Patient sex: M
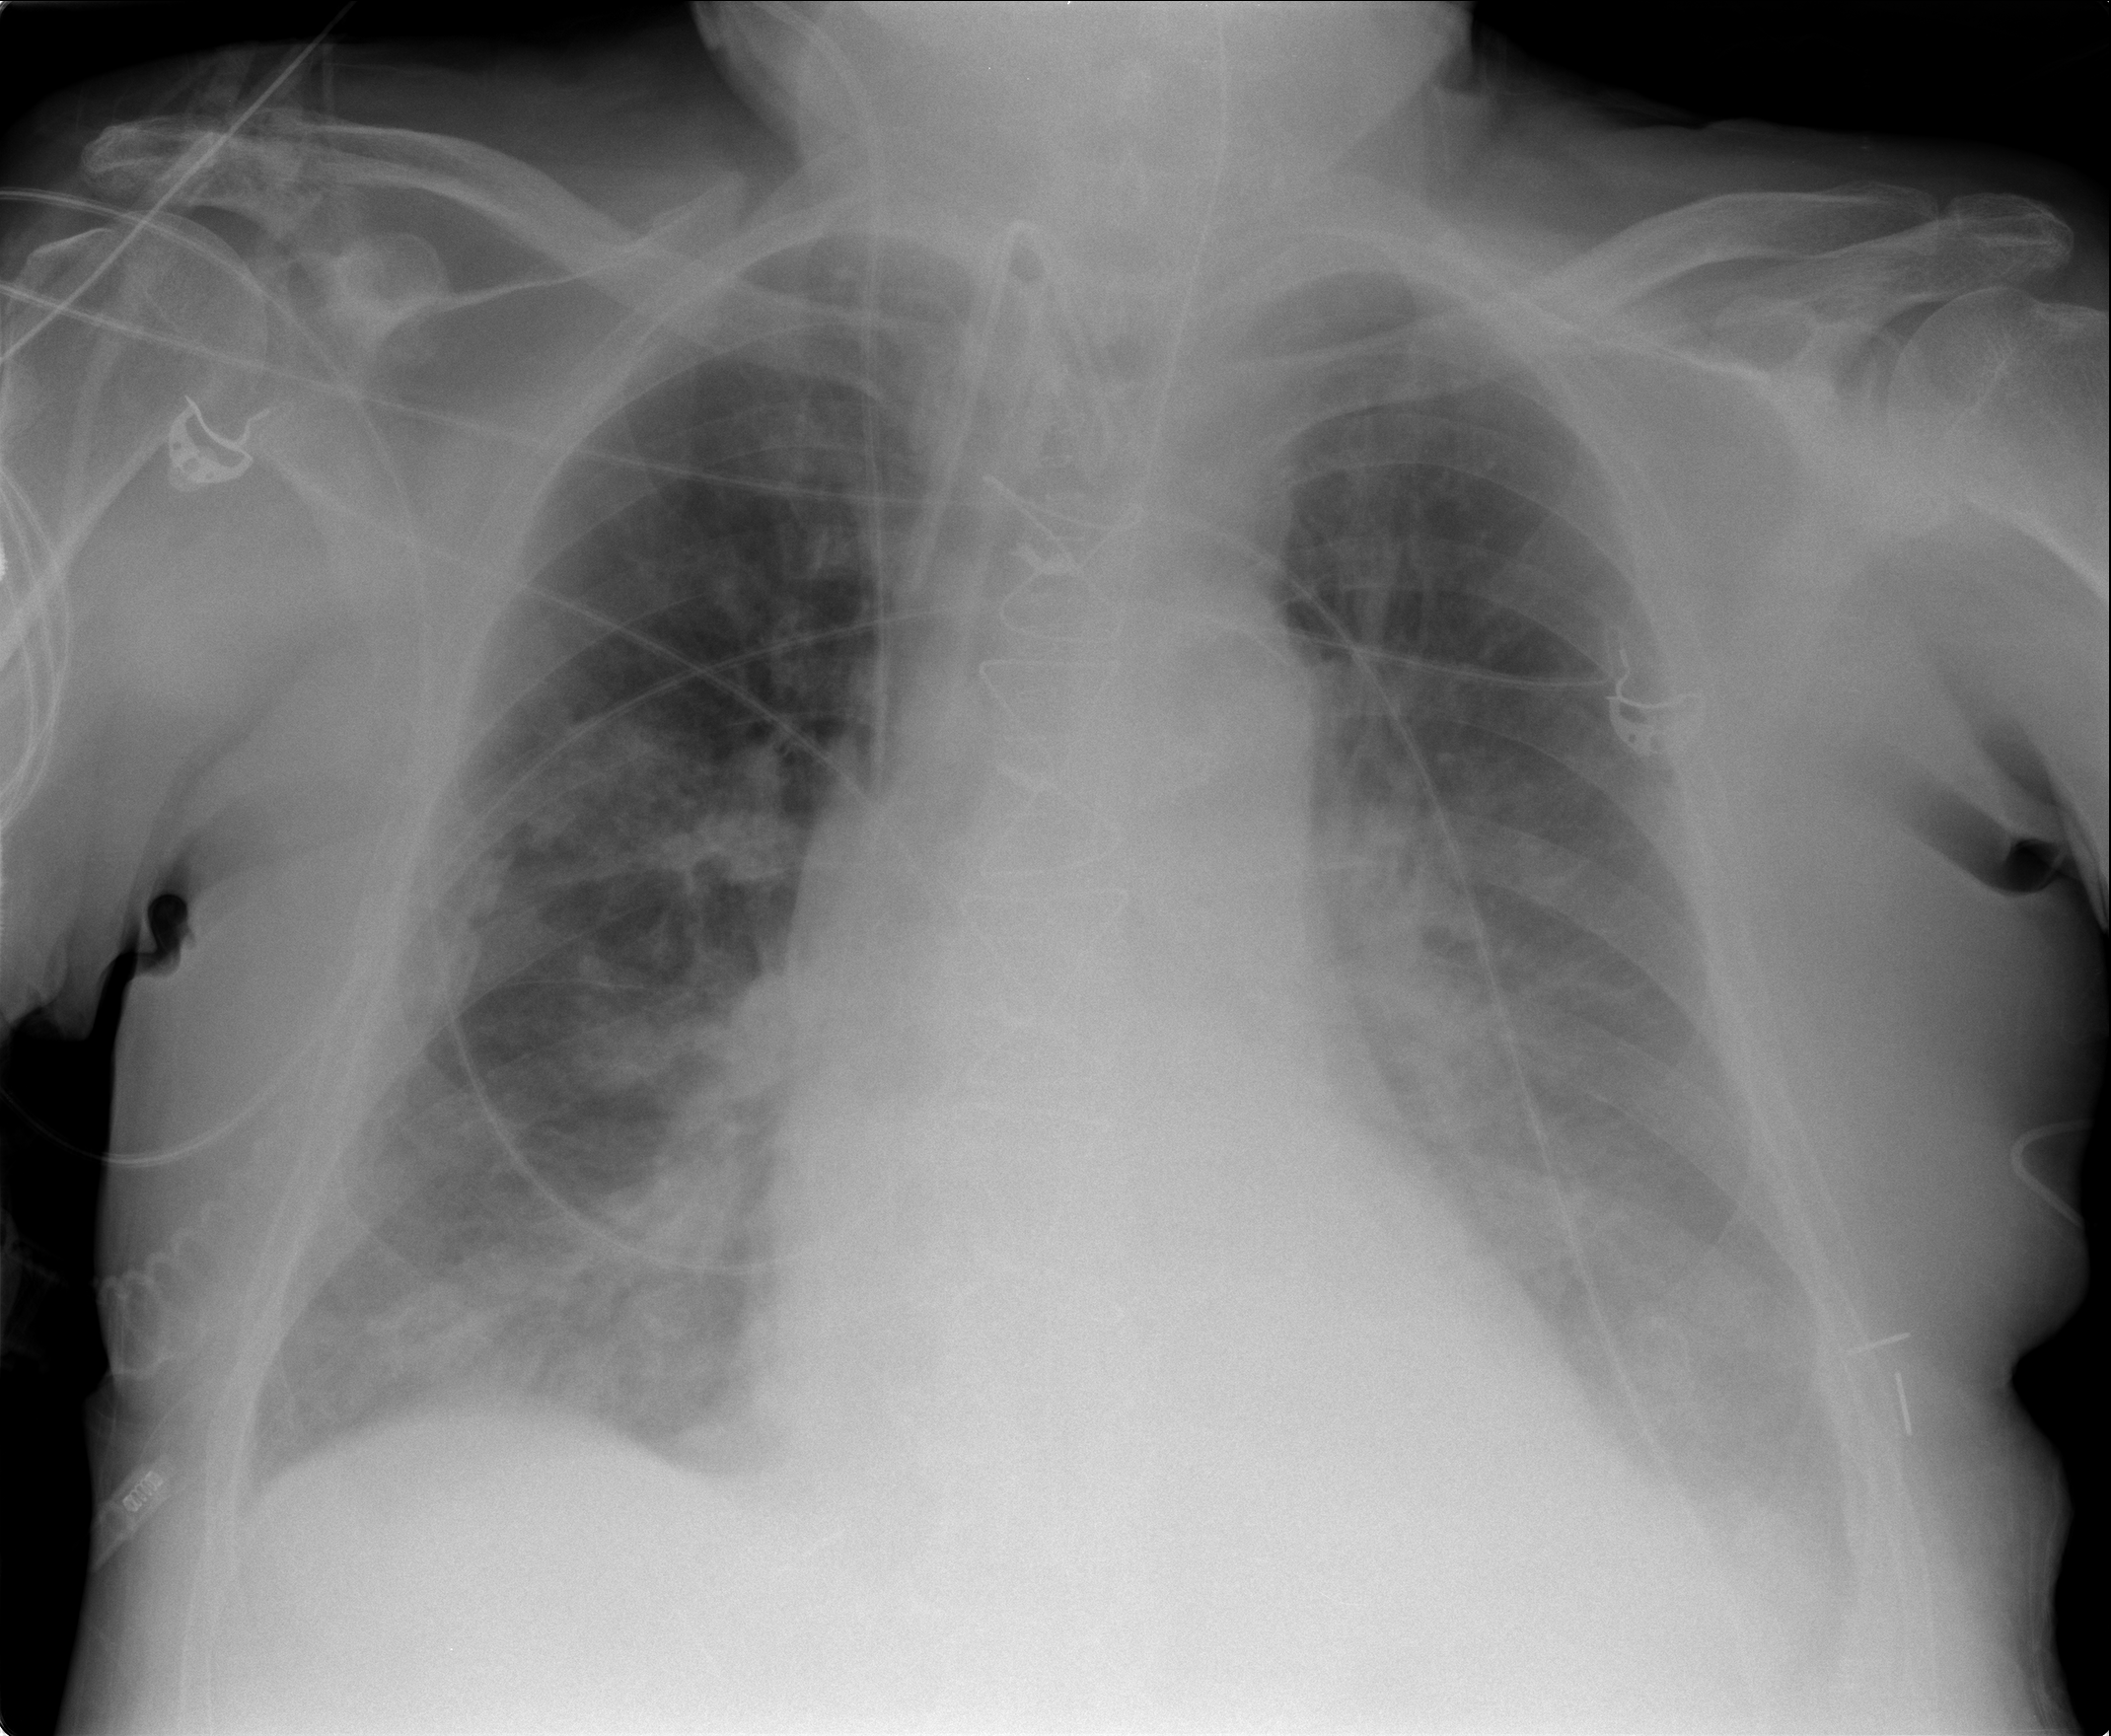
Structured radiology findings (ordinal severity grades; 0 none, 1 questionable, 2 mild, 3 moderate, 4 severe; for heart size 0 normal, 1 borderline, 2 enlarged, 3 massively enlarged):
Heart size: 2
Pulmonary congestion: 0
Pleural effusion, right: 2
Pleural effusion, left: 3
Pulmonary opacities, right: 2
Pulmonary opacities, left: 0
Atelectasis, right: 2
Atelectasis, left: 2